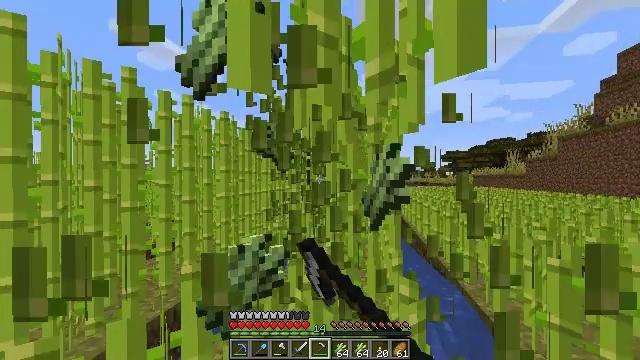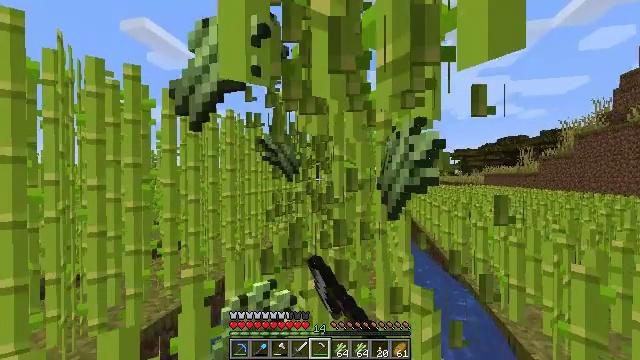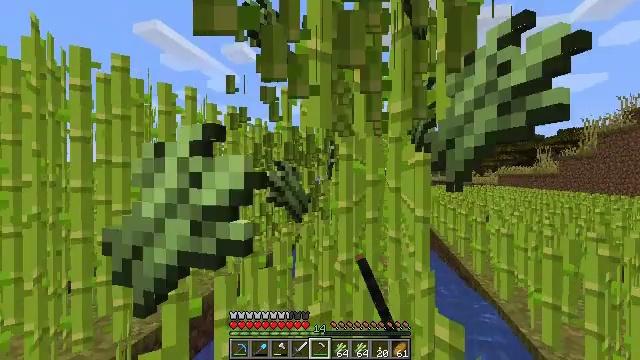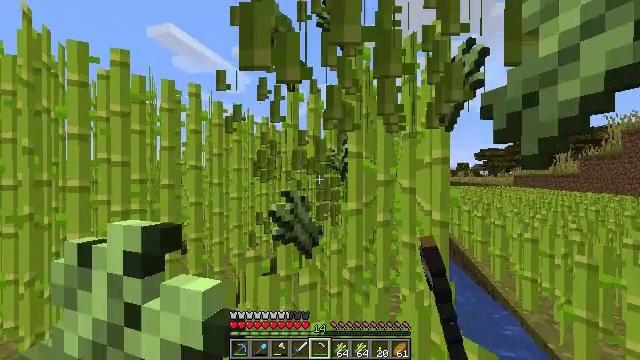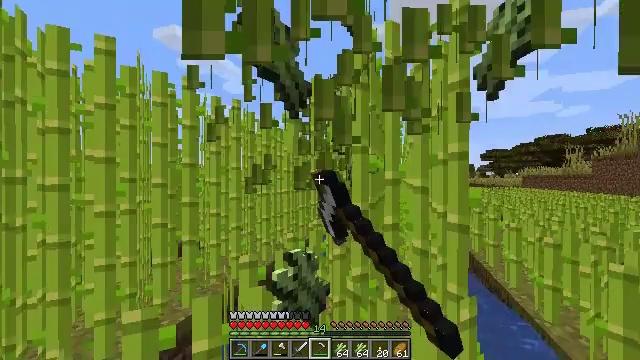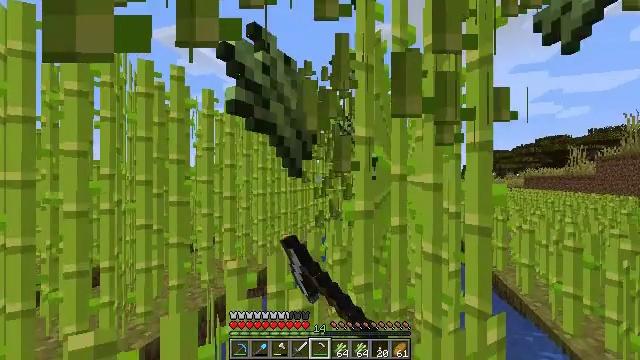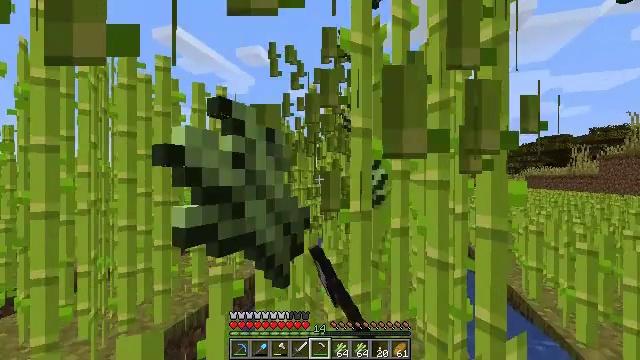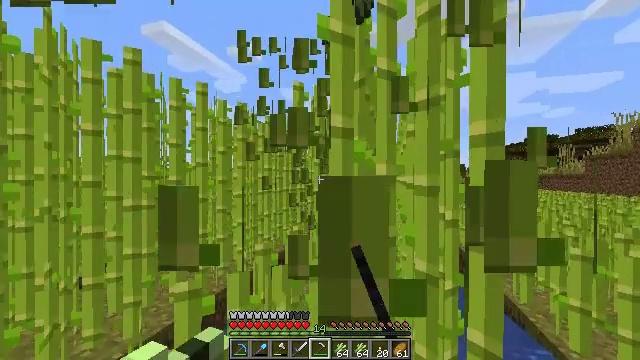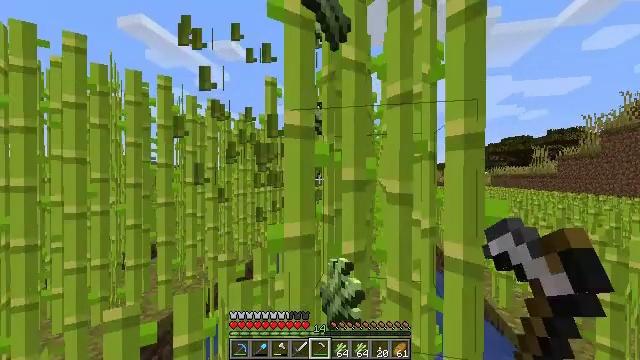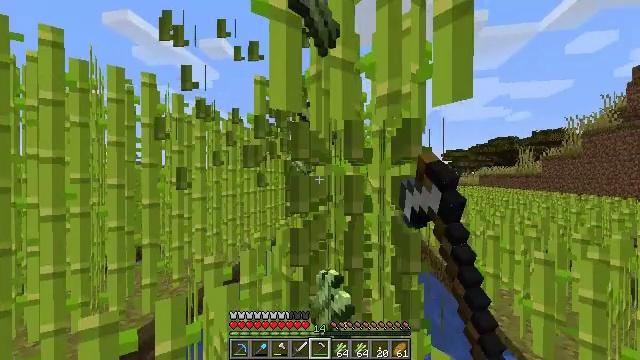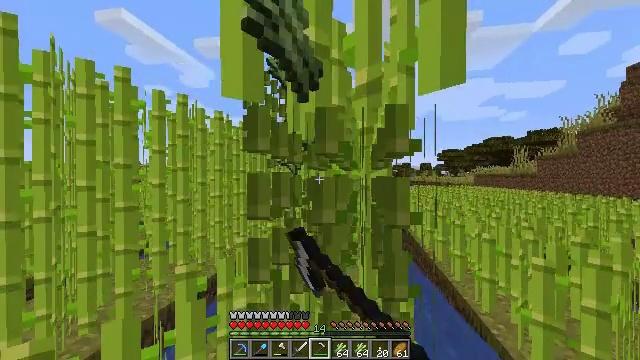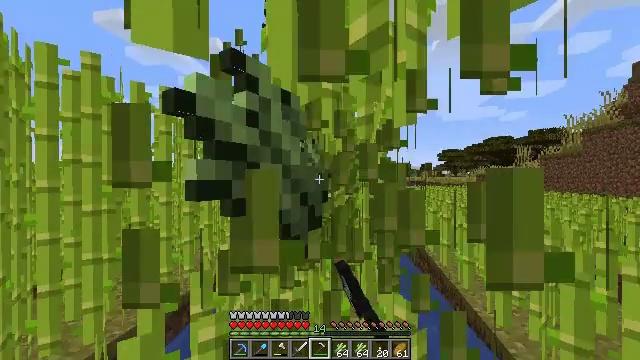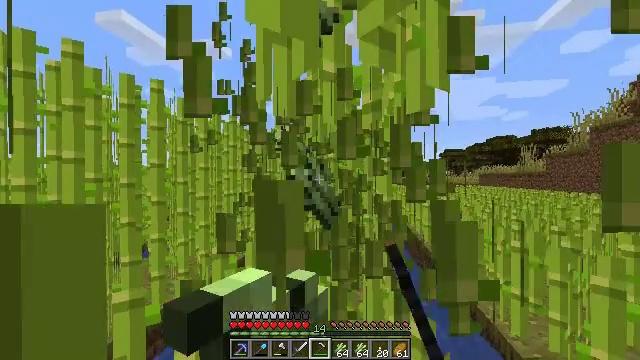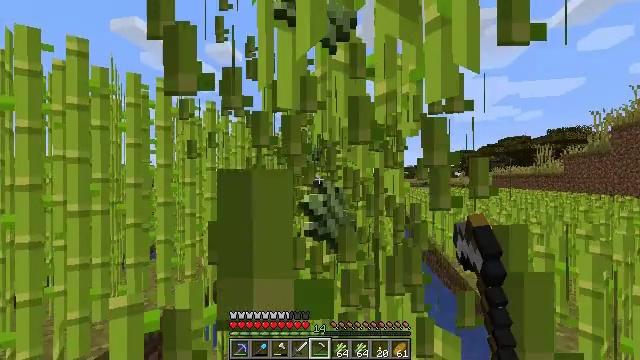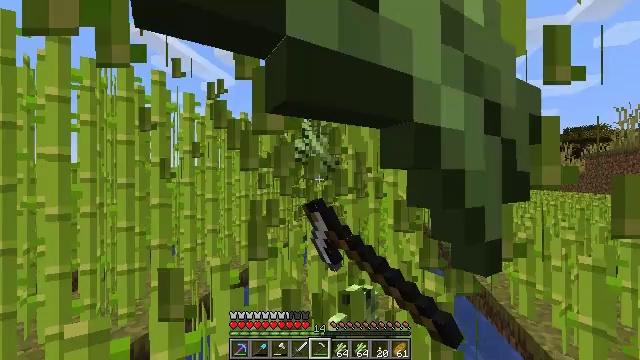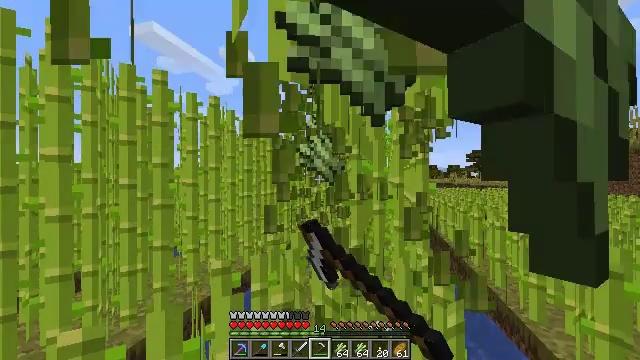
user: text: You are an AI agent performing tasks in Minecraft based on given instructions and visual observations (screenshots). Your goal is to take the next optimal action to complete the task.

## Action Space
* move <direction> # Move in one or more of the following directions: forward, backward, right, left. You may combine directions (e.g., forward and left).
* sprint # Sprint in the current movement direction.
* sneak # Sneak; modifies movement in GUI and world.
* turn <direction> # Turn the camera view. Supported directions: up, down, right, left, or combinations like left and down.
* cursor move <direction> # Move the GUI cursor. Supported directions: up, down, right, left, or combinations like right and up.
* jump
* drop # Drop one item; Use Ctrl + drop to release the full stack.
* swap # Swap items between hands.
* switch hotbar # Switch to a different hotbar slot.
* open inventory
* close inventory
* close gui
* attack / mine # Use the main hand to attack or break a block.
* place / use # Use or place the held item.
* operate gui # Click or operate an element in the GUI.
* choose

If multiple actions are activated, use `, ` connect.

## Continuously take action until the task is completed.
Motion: motion action
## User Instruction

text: Collect sugar cane near water sources.
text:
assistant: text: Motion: move forward, turn left, attack / mine
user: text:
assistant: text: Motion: move forward, turn left, attack / mine
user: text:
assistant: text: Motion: move forward, turn left, attack / mine
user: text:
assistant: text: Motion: move forward, attack / mine
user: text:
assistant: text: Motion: move forward, attack / mine
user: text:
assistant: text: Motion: move forward and move right, attack / mine
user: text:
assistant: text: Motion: move forward and move right, turn right, attack / mine
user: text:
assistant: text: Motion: move forward and move right, turn right, attack / mine
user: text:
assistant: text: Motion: move forward and move right, turn right, attack / mine
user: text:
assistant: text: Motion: move forward, attack / mine
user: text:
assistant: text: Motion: move forward, attack / mine
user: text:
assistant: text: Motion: move forward, attack / mine
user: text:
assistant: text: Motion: move forward, turn left, attack / mine
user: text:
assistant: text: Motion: move forward, turn left, attack / mine
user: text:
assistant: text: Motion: move forward, attack / mine
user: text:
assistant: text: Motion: move forward, attack / mine
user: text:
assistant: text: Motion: move forward and move right, attack / mine
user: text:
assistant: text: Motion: move forward and move right, attack / mine
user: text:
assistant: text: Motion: move forward and move right, turn right, attack / mine
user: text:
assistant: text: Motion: move forward and move right, turn right, attack / mine
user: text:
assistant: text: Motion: move forward and move right, turn right, attack / mine
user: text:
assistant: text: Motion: move forward, turn right, attack / mine
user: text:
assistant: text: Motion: move forward, attack / mine
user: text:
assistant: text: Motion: move forward, attack / mine
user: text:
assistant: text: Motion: move forward, attack / mine
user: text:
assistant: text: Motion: move forward, turn left, attack / mine
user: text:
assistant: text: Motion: move forward, turn left, attack / mine
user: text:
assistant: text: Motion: move forward, turn left, attack / mine
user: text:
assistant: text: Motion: move forward, turn left, attack / mine
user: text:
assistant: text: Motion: move forward, turn left, attack / mine